Field crop: maize
Growth stage: 2
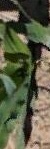
Species: maize